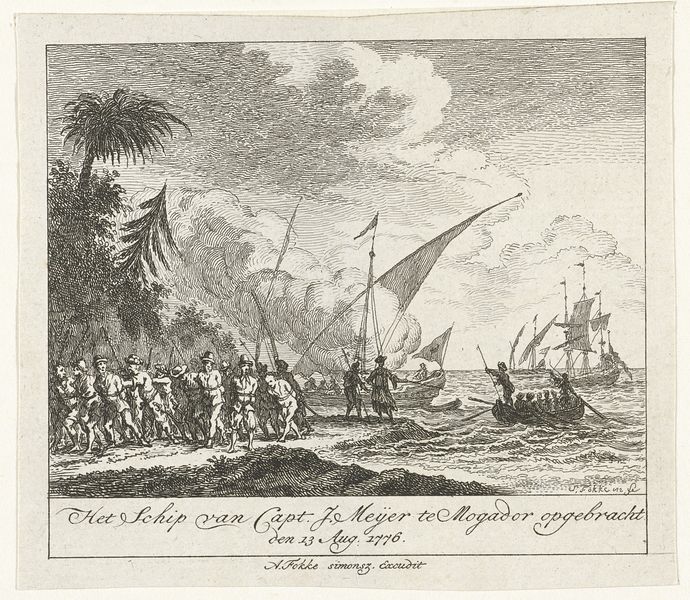
Titel: Schip van kapitein J. Meijer te Mogador veroverd
Künstler: Simon Fokke
Standort: Amsterdam
Institution: Rijksmuseum
Schlagwörter: mer, bataille, guerre, bateau, débarquement, esclave, prisionnier